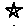
Label: star